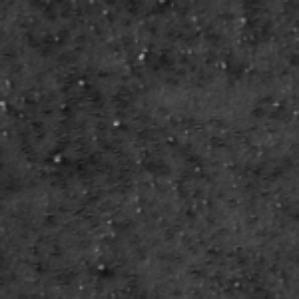
Label: frost